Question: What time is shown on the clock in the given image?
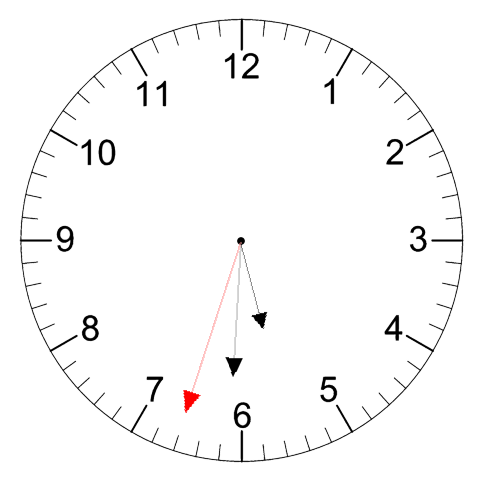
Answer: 05:30:33